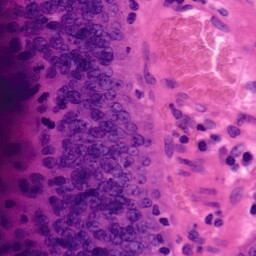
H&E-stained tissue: Colon